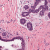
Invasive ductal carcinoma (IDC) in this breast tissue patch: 0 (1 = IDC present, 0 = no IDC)